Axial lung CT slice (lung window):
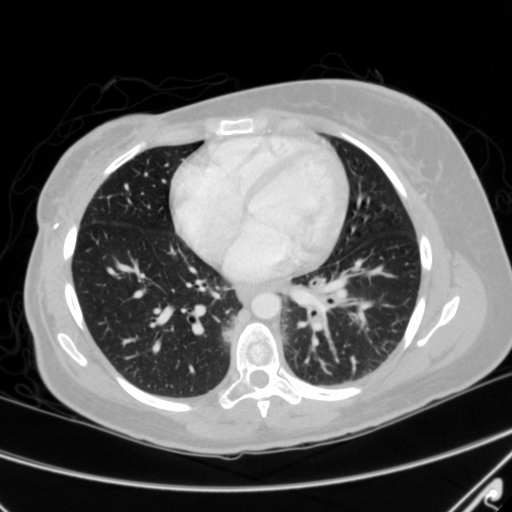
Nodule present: no